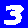
Digit: 3